Interaction volume radius: 10 \u00c5
Interaction volume height: 25 \u00c5
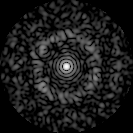
Disorder parameter: 0.7974